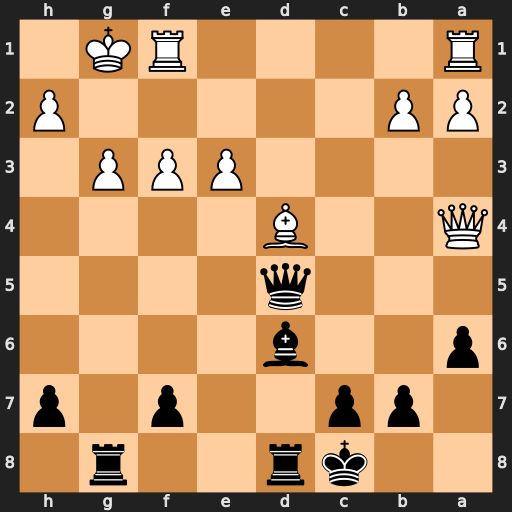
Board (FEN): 2kr2r1/1pp2p1p/p2b4/3q4/Q2B4/4PPP1/PP5P/R4RK1
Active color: b
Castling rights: -
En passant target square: -
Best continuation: Bxg3 hxg3 Rxg3+ Kf2 Qxf3+